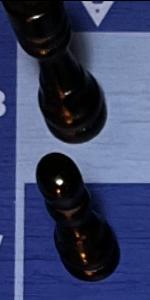
Label: Pawn_Black